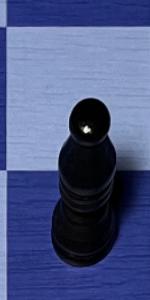
Label: Bishop_Black